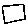
Label: square